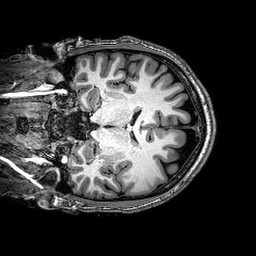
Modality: T1w
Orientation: coronal
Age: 21
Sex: male
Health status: healthy
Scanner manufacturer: philips
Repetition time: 0.008279 s
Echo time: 0.00381 s